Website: bh-photo
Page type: billing-address
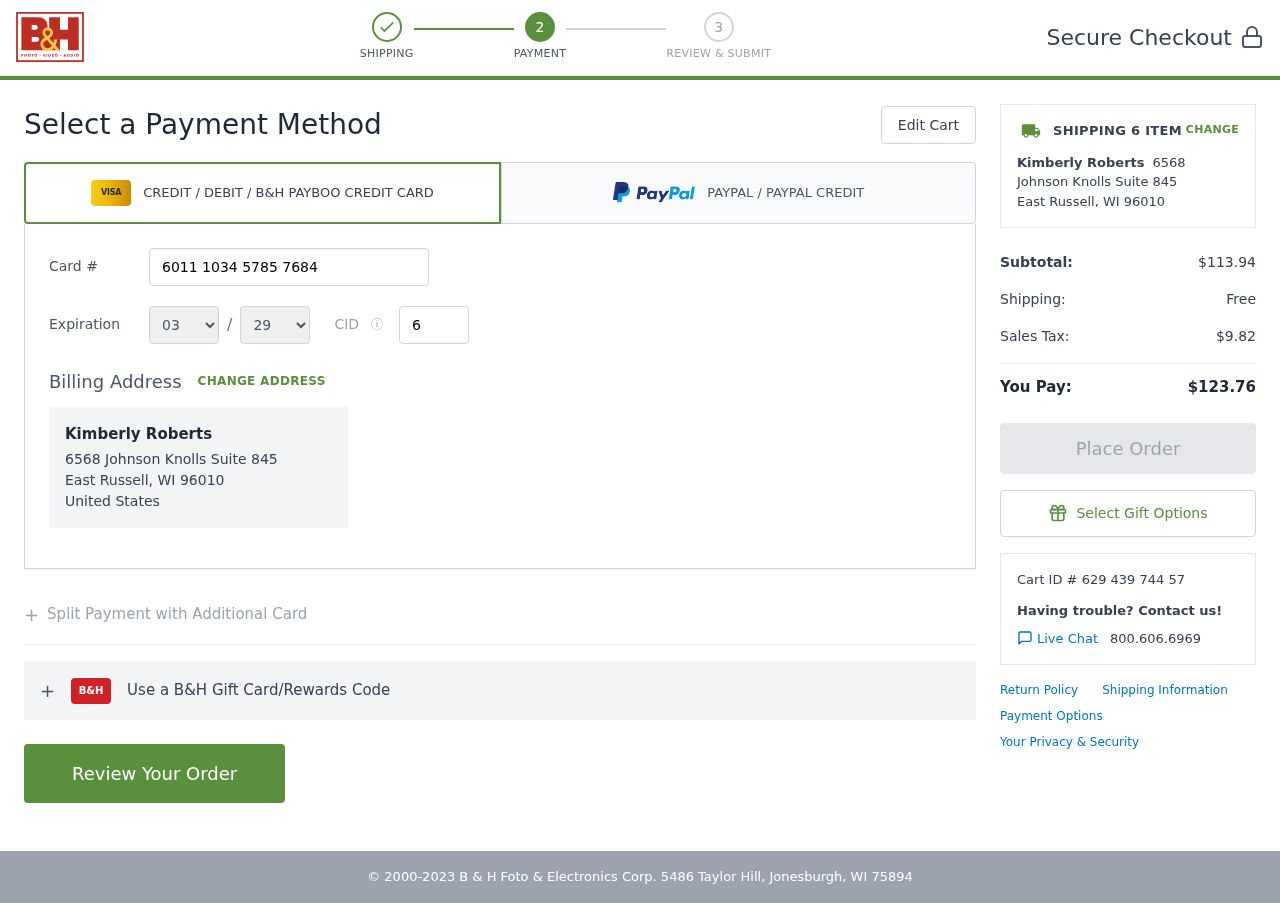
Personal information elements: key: PII_CARD_CVV
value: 662
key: PII_CARD_EXPIRY_MONTH
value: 03
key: PII_CARD_EXPIRY_YEAR
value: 29
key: PII_CARD_NUMBER
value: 6011 1034 5785 7684
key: PII_CITY_STATE_ZIP
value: East Russell, WI 96010
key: PII_COUNTRY
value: United States
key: PII_FULLNAME
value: Kimberly Roberts
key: PII_STREET
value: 6568 Johnson Knolls Suite 845
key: PII_FULLNAME2
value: Kimberly Roberts
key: PII_STREET2
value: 6568 Johnson Knolls Suite 845
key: PII_CITY_STATE_ZIP2
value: East Russell, WI 96010
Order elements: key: ORDER_NUM_ITEMS
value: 6
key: ORDER_SUBTOTAL
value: $113.94
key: ORDER_SHIPPING_COST
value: Free
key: ORDER_TAX
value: $9.82
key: ORDER_TOTAL
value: $123.76
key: ORDER_ID
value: Cart ID # 629 439 744 57